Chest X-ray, PA view. Patient: 30 years old, sex F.
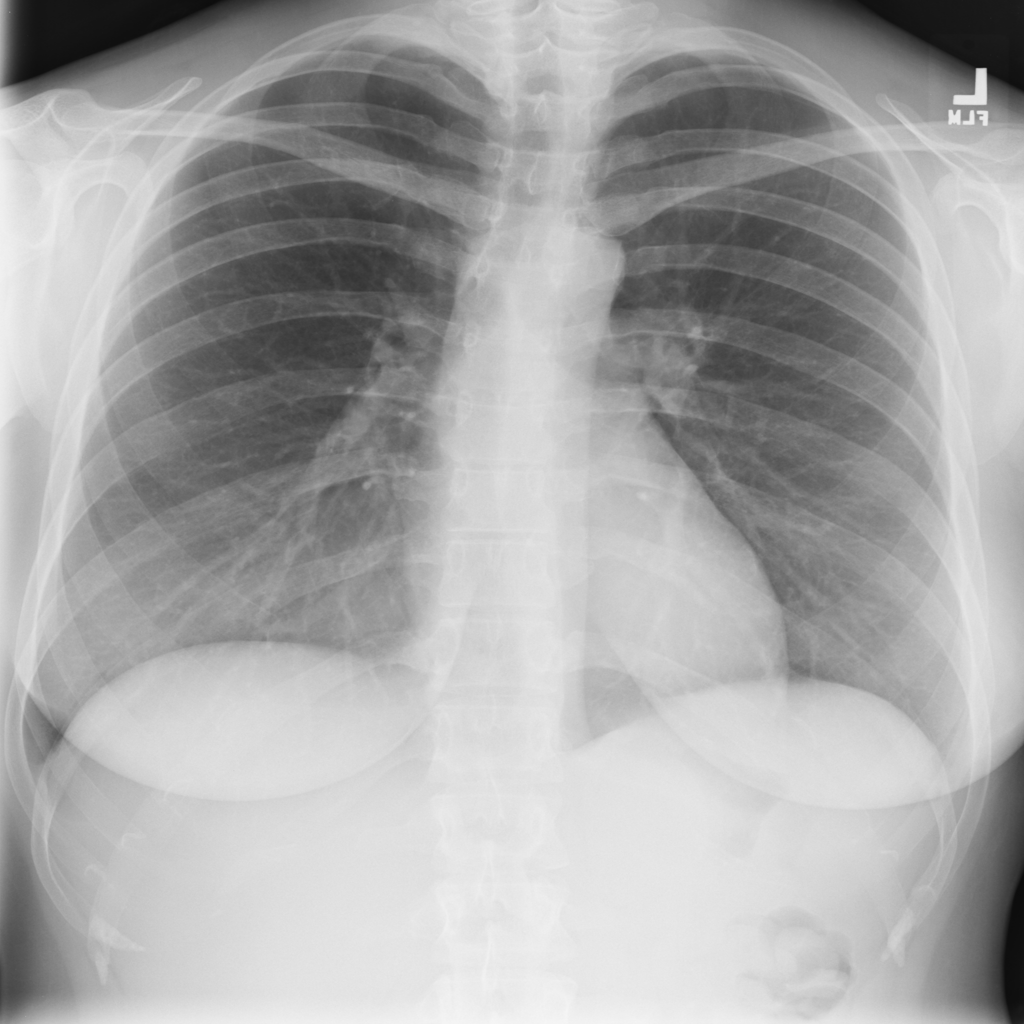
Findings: No Finding